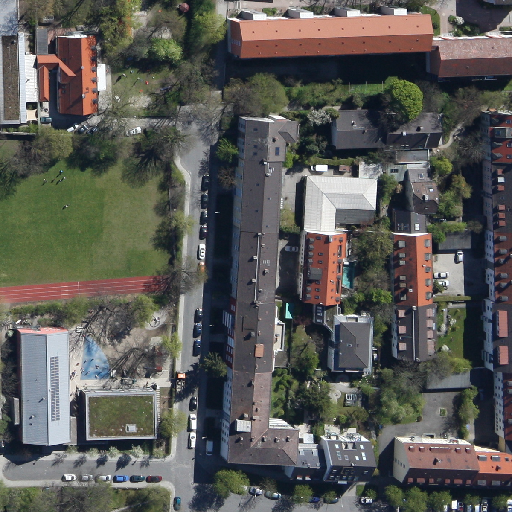
Referring expression: light-duty vehicle in the parking area